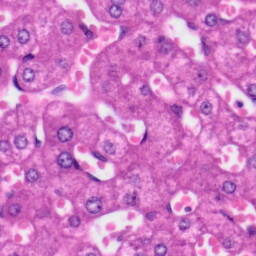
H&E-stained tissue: Liver